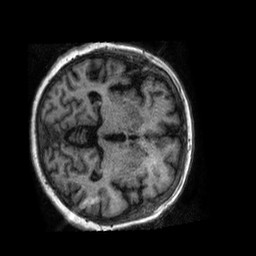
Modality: T1w
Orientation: axial
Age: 61
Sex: female
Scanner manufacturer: philips
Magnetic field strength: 1.5 T
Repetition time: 0.008309 s
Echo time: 0.00381 s